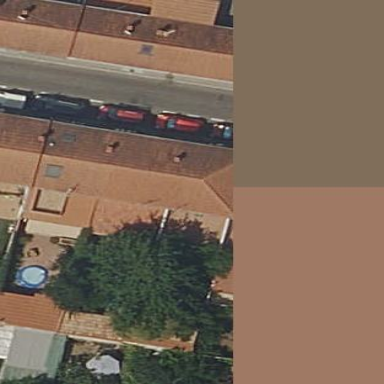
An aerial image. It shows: Residential building.